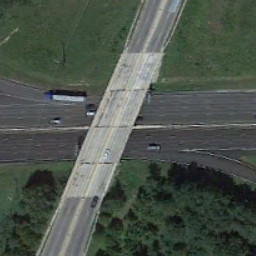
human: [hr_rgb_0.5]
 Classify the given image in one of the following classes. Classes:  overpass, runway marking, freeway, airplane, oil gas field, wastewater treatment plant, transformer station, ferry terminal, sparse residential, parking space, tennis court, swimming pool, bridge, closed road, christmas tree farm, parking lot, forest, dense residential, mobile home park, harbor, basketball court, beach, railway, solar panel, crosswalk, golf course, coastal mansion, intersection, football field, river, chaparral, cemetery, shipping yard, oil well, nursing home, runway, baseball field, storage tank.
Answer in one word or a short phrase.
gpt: overpass